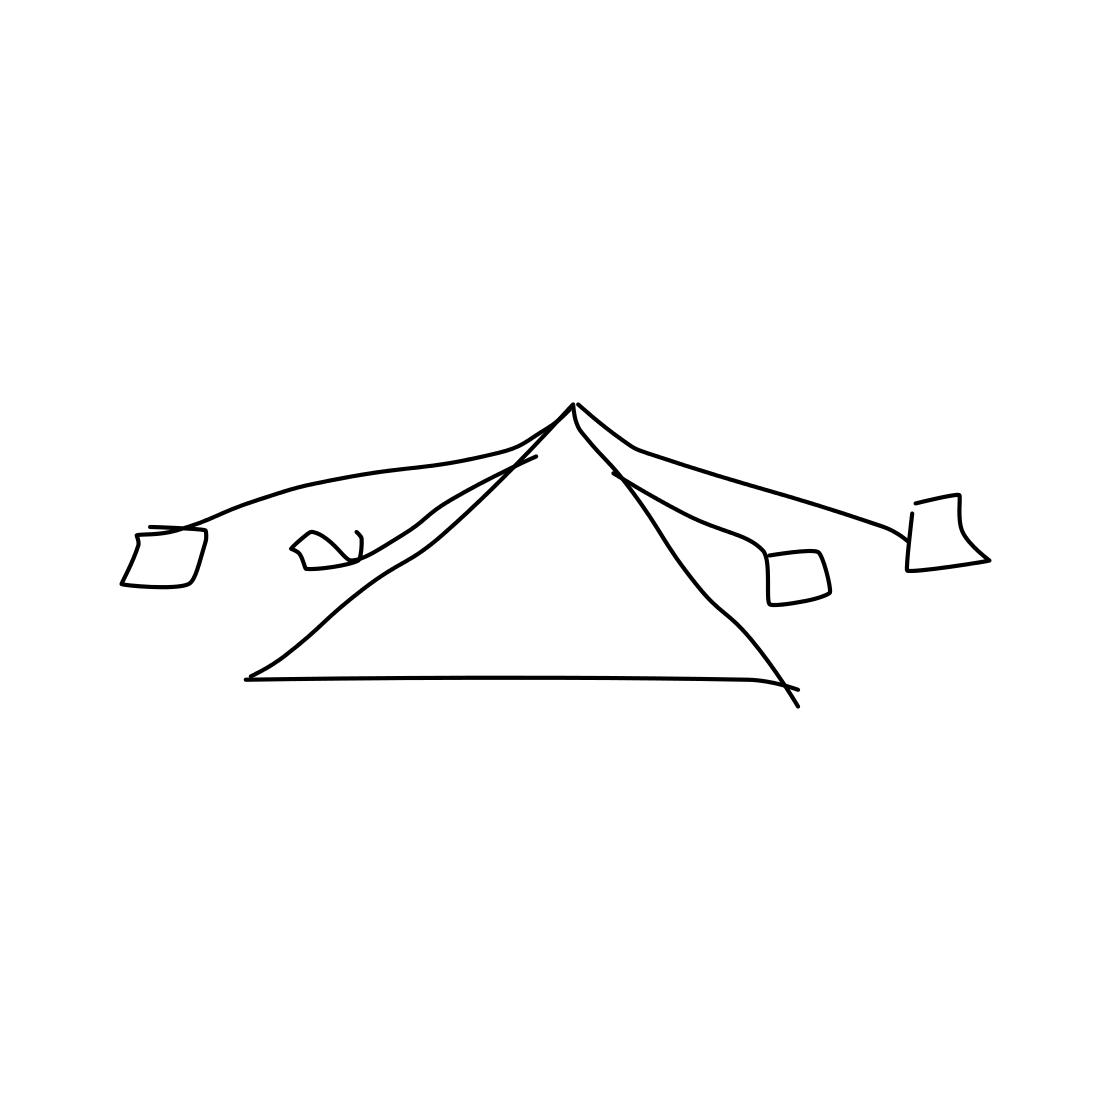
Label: tent